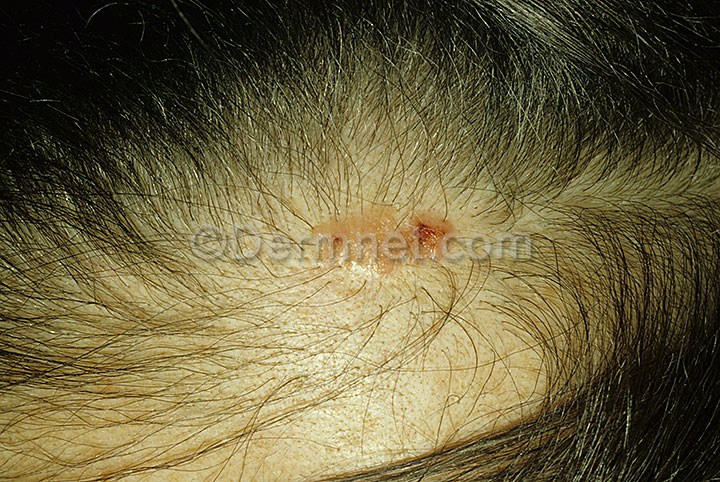
Disease: Seborrheic Keratoses and other Benign Tumors